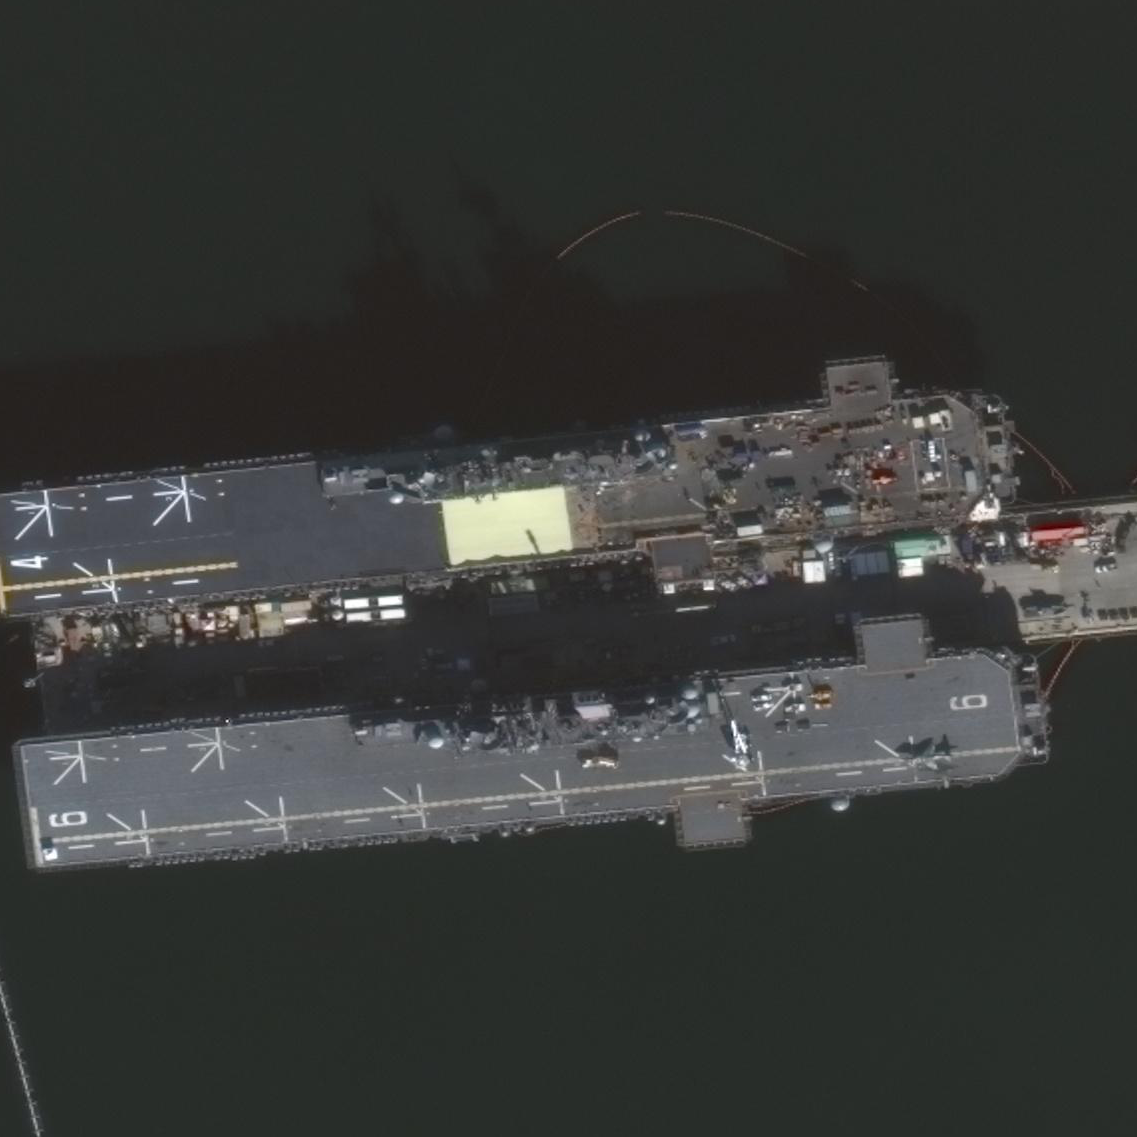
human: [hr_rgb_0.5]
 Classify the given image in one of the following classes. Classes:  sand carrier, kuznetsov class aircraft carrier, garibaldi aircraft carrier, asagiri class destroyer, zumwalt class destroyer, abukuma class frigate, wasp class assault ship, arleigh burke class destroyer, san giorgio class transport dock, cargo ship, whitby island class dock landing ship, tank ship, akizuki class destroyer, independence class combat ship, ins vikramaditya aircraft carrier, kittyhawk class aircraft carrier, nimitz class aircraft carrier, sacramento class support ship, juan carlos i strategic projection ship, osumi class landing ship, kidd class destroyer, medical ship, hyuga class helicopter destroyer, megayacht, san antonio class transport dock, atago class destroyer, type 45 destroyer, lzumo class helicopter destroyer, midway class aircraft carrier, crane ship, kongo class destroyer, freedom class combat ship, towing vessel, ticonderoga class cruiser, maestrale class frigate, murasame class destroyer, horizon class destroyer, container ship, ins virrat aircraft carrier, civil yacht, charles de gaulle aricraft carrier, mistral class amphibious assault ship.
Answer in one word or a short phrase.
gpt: Wasp class assault ship